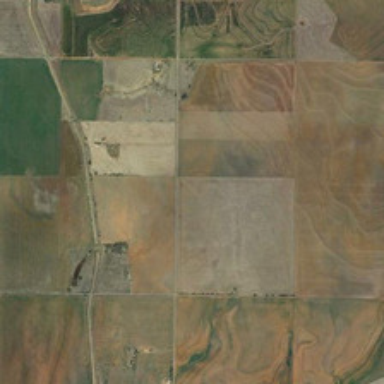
Many pieces of farmlands are together .